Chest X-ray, AP view. Patient: 11 years old, sex F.
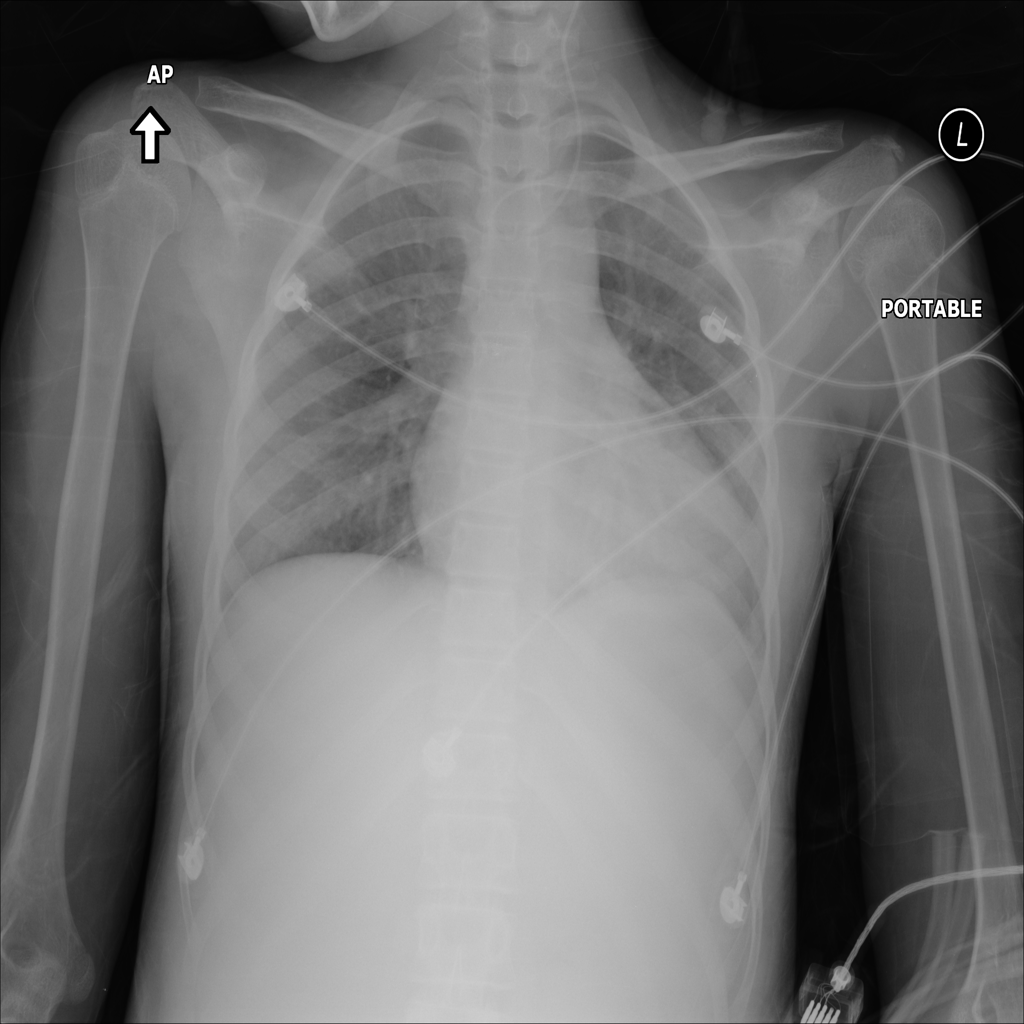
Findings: No Finding